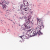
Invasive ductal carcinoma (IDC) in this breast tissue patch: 0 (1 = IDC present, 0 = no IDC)